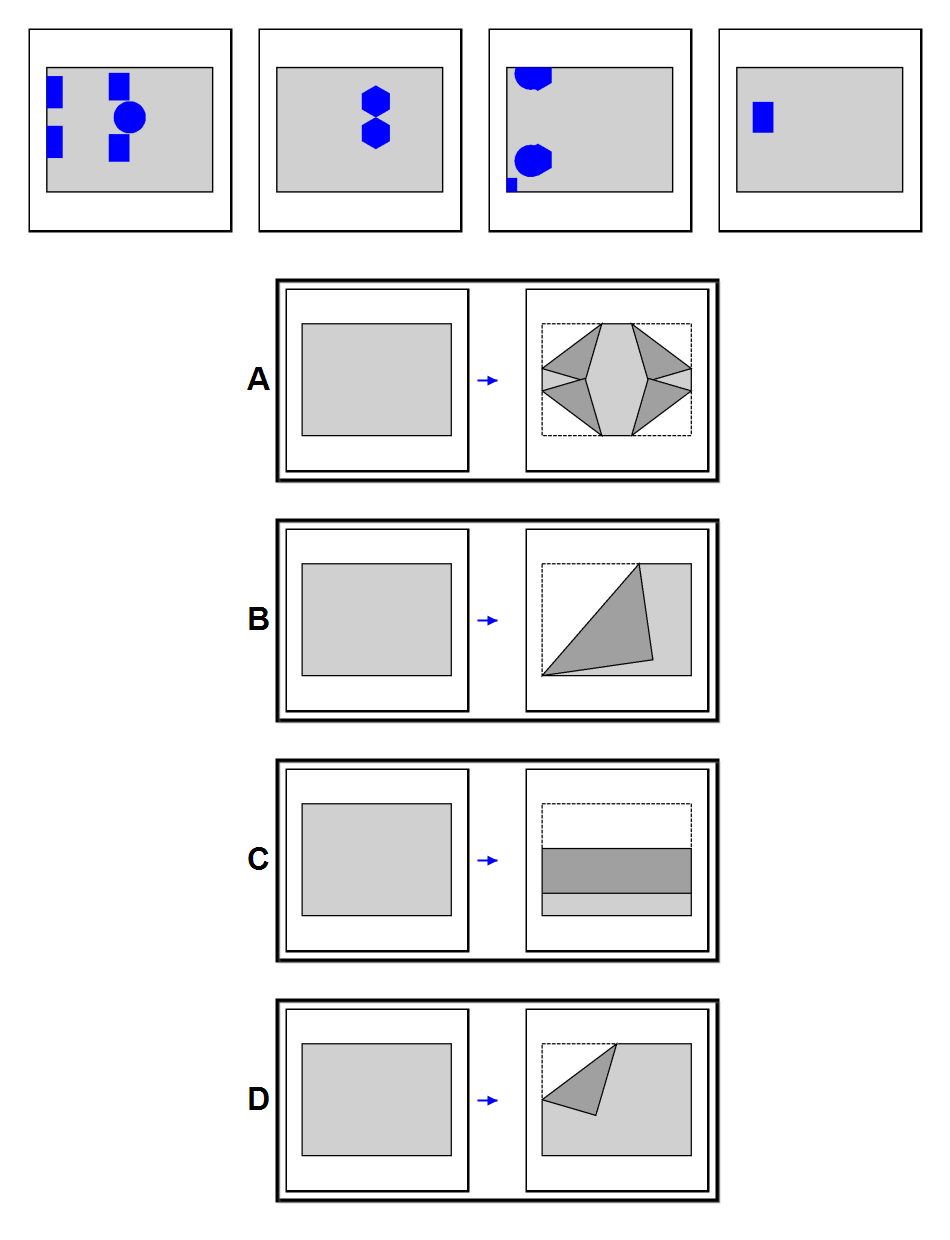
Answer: C